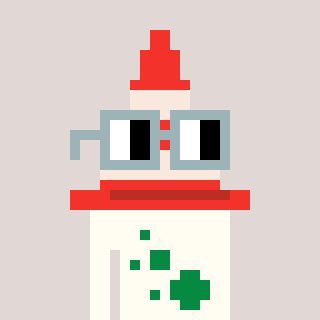
a pixel art character with square dark gray glasses, a cone-shaped head and a grayscale-colored body on a warm background